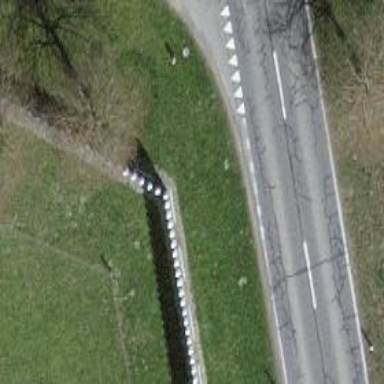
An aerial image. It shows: Fence.